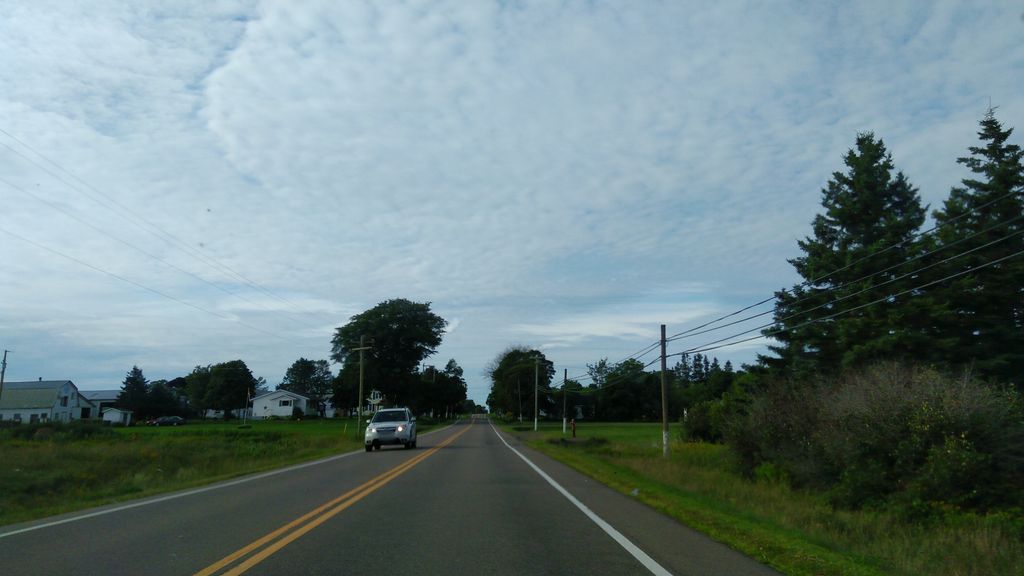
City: charlottetown